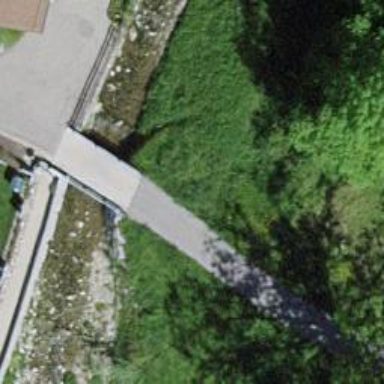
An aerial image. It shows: Paved track running over bridge with grade1 tracktype.